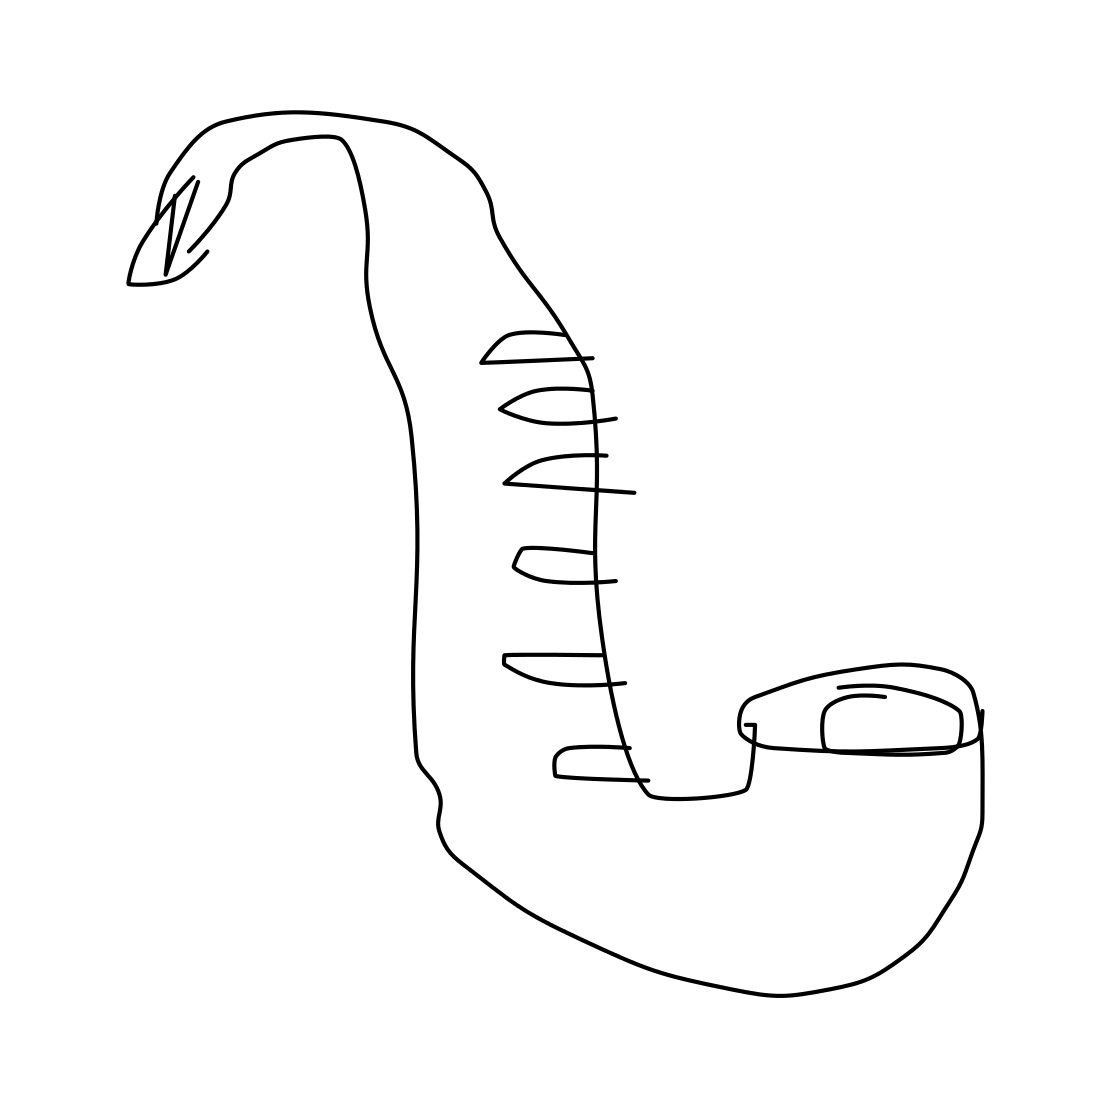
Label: saxophone